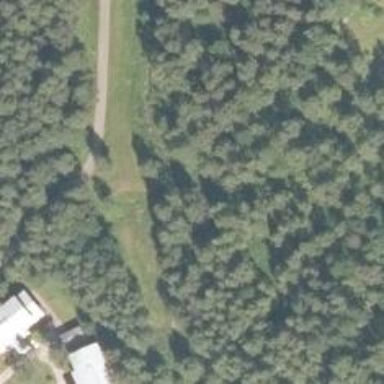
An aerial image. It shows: Path on bridge.